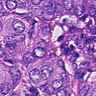
Metastatic tissue present: yes